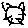
Label: cat